Field crop: maize
Growth stage: 1
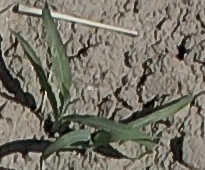
Species: sorghum